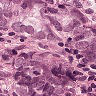
Metastatic tissue present: yes